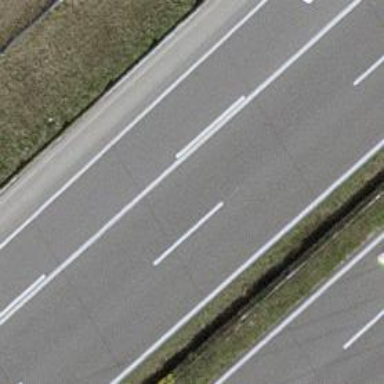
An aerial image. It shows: View of motorway.